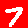
Digit: 7